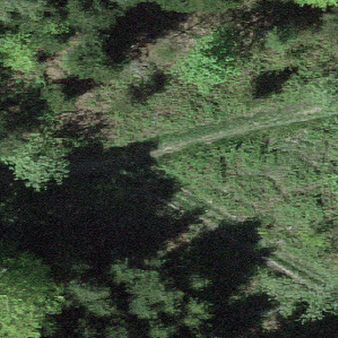
Label: other